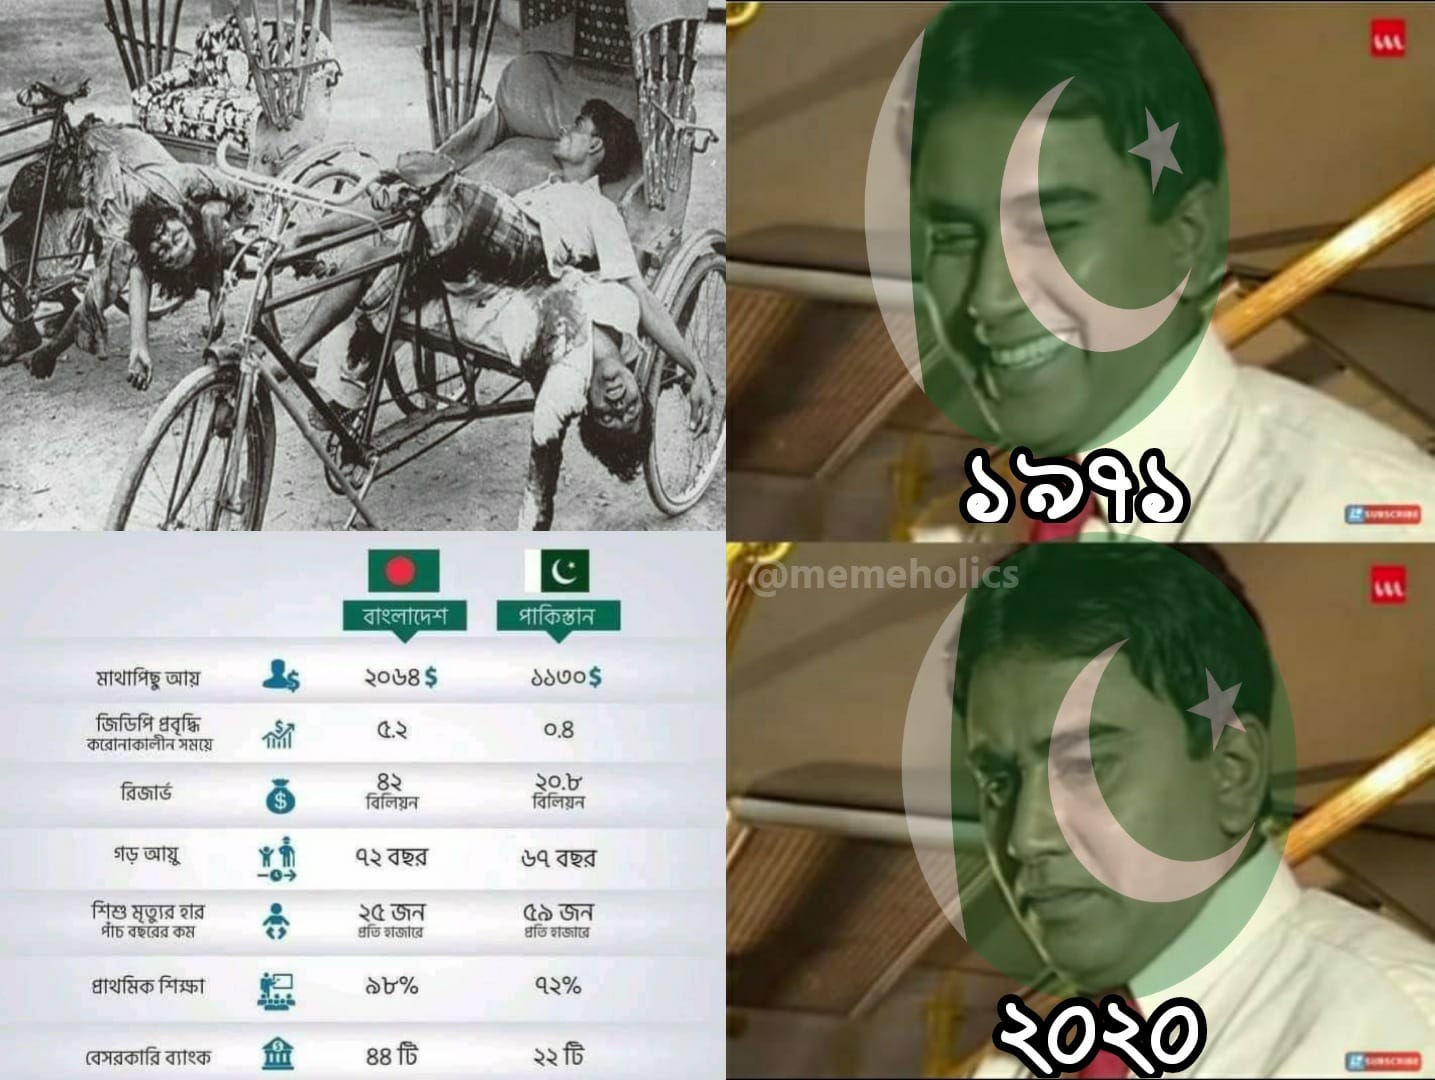
Caption: ১৯৭১     ২০২০
Label: hate